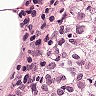
Metastatic tissue present: yes